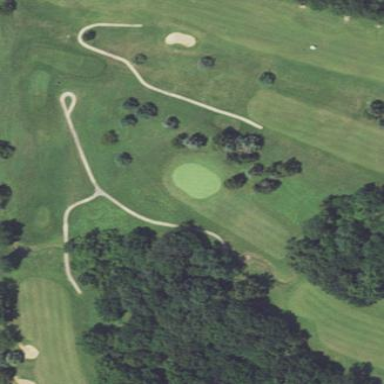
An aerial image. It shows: Scenic golf fairway.